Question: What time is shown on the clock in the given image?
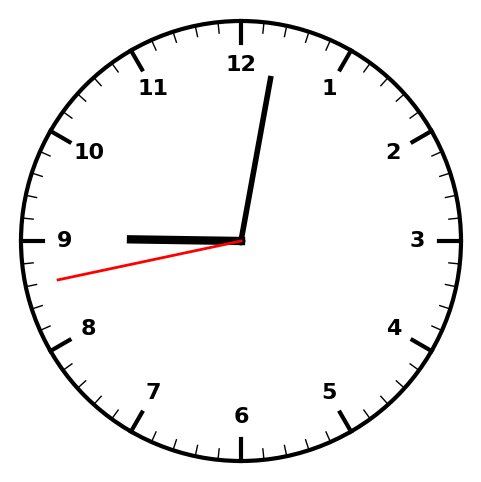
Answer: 09:01:43